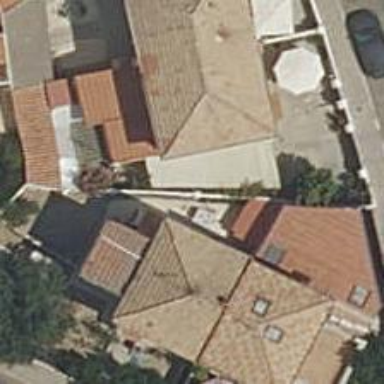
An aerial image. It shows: Simple house.